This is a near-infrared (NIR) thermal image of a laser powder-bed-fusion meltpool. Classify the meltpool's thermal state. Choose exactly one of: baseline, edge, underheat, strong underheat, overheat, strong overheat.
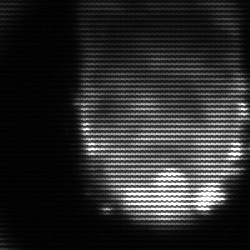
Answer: baseline